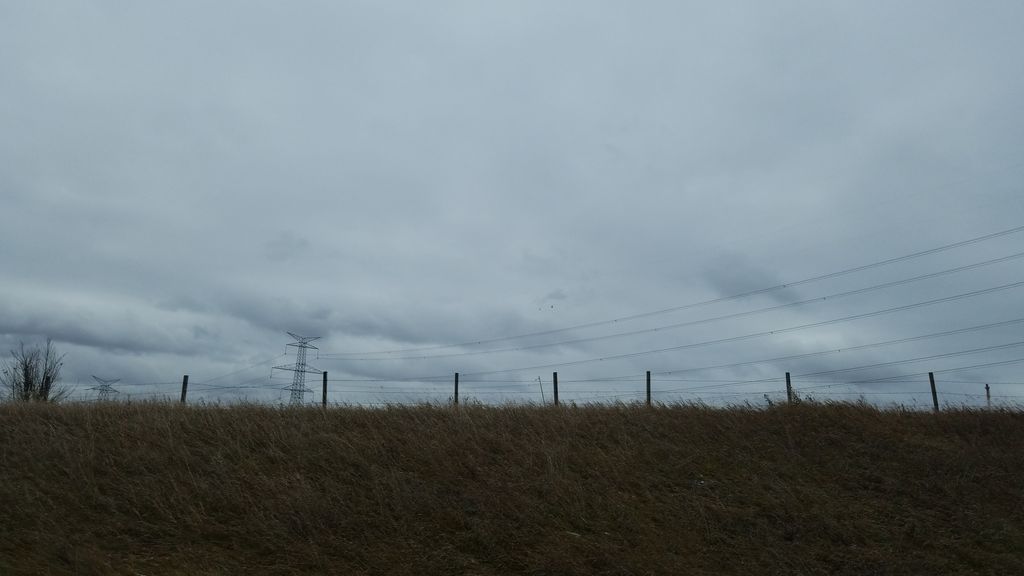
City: edmonton